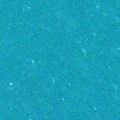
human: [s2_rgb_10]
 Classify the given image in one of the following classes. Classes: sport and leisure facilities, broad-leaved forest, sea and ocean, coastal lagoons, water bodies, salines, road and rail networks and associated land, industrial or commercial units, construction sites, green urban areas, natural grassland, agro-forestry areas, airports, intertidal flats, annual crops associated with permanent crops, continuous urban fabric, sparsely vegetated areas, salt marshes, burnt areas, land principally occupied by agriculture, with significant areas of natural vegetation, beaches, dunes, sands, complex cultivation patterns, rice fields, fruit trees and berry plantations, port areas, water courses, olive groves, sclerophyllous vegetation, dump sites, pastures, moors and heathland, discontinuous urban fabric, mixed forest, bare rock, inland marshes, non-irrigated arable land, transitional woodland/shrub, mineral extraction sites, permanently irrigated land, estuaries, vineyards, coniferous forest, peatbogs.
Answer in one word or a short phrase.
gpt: sea and ocean